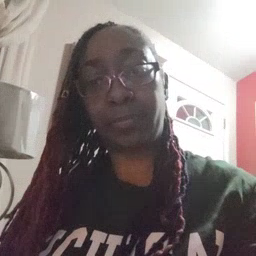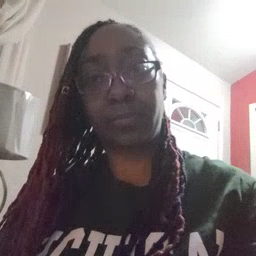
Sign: because